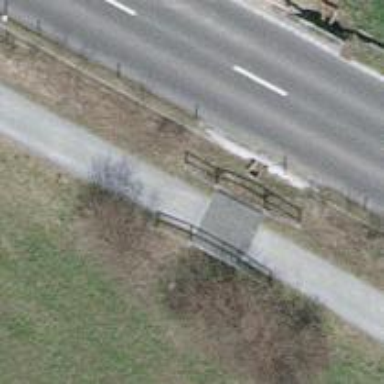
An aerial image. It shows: Compacted track road on bridge with grade 2 track type.